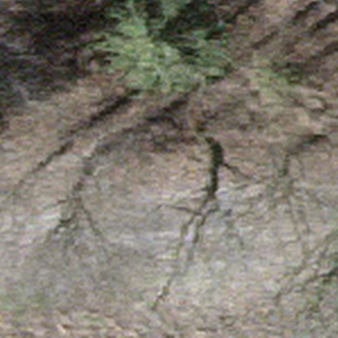
Label: other